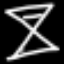
Label: hourglass